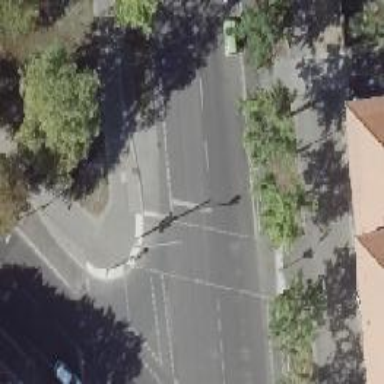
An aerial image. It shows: Asphalt cycleway with traffic signal crossing.